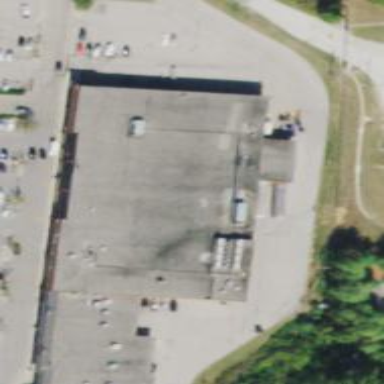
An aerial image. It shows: Retail building.